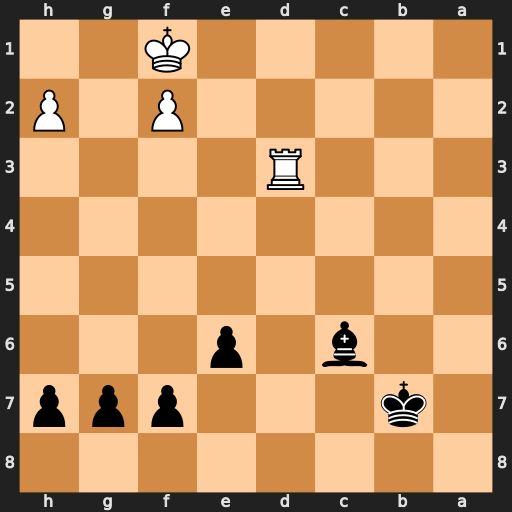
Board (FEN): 8/1k3ppp/2b1p3/8/8/3R4/5P1P/5K2
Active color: b
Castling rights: -
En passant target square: -
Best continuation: Bb5 Ke1 Bxd3